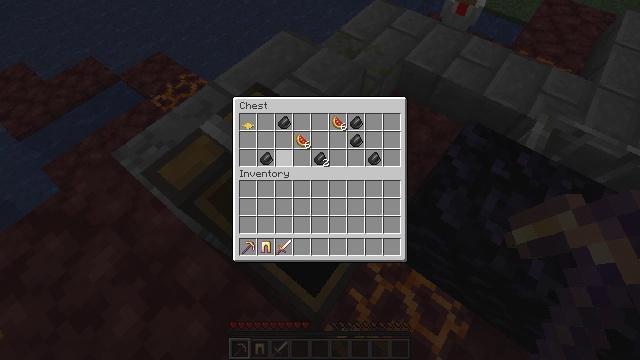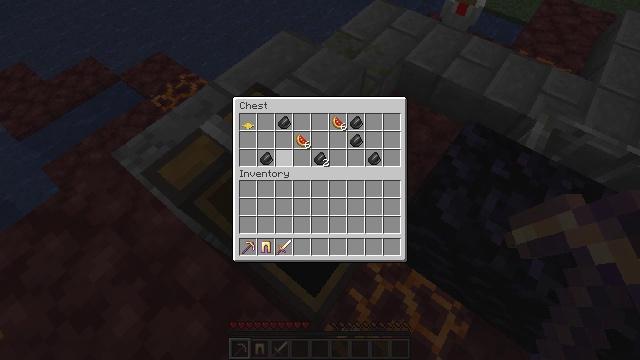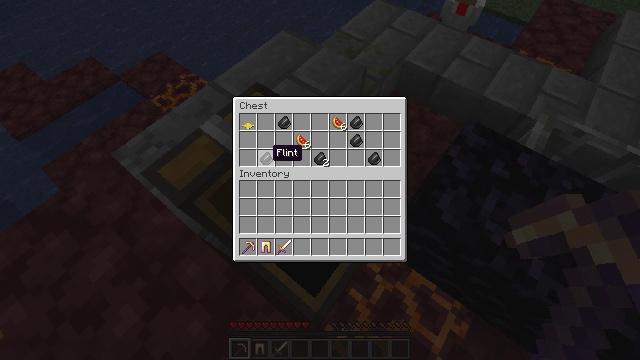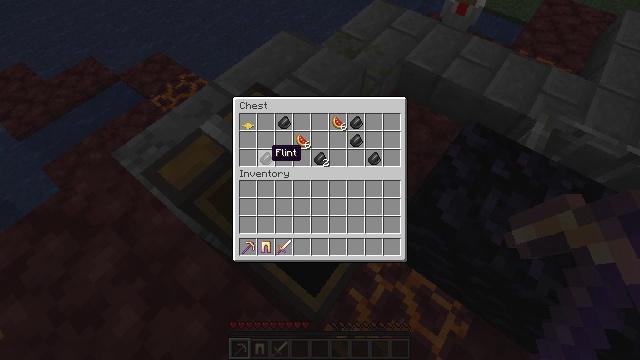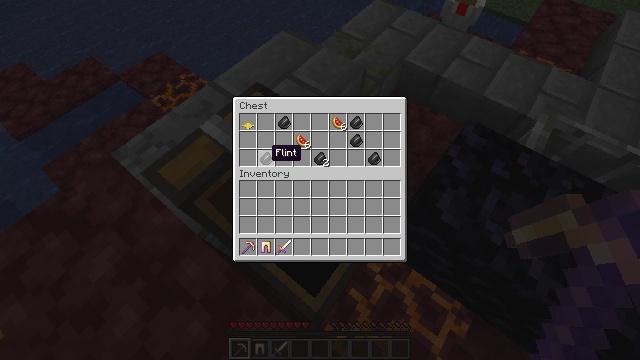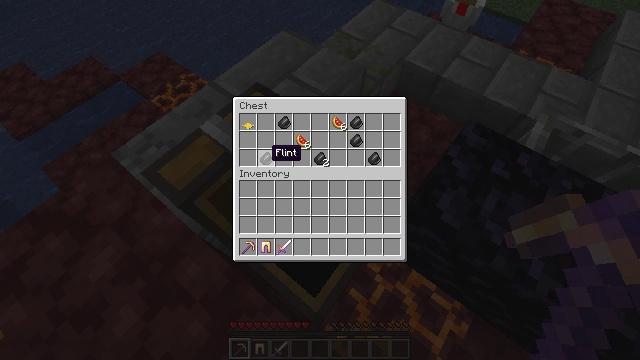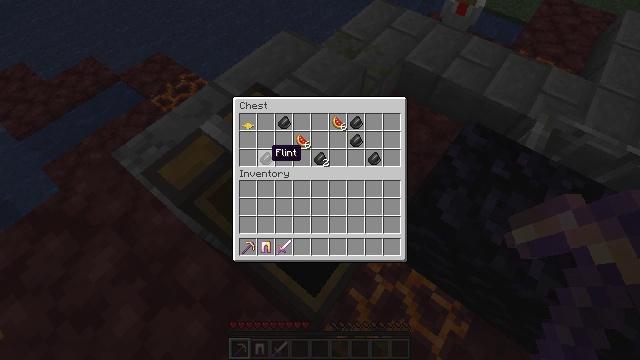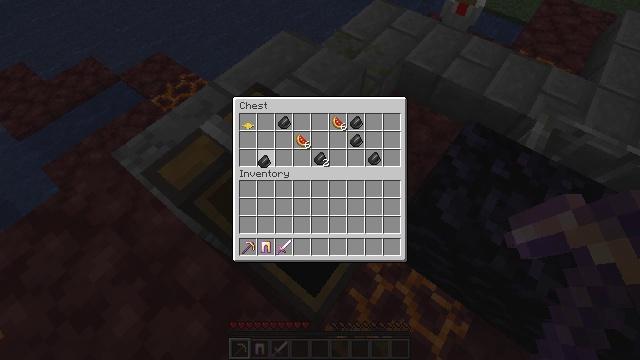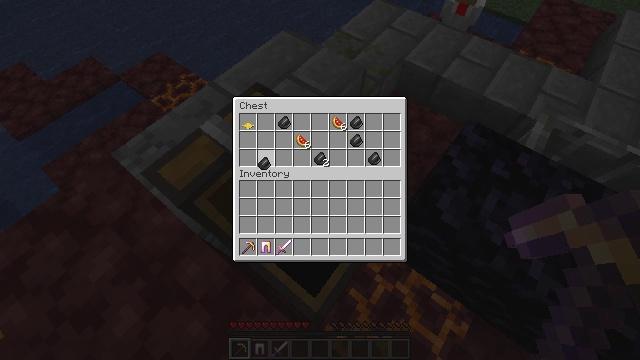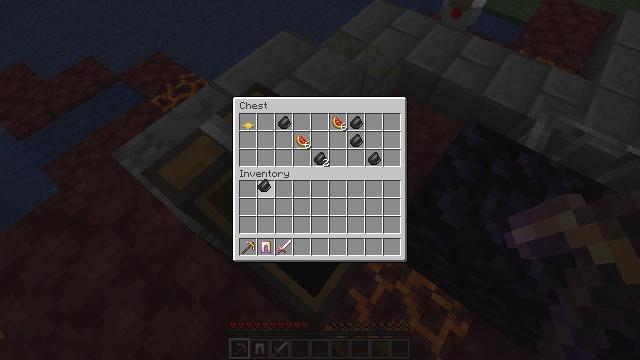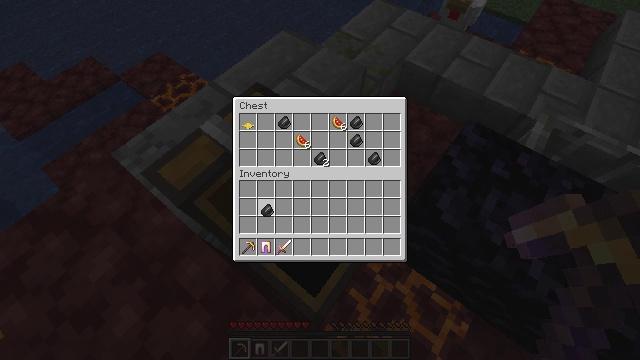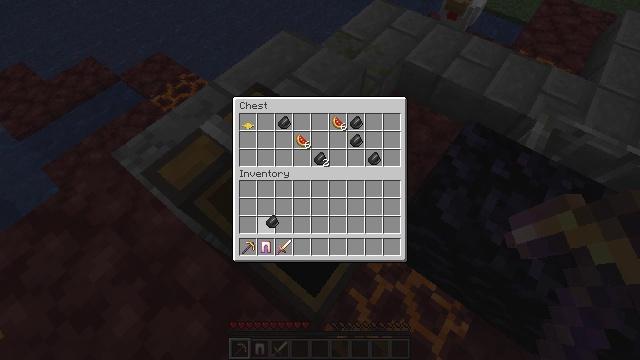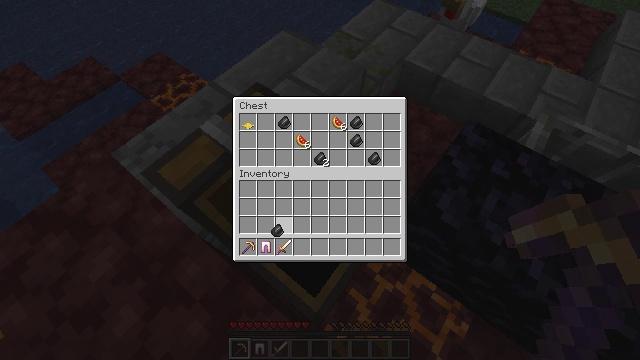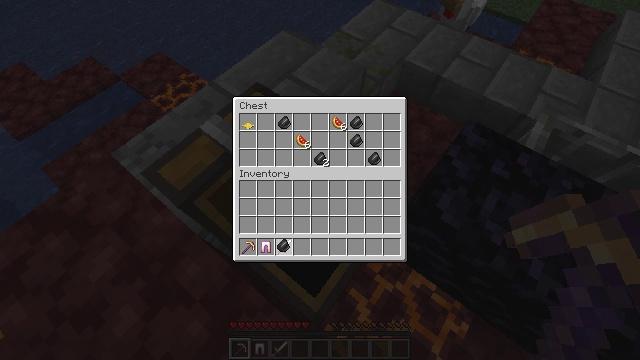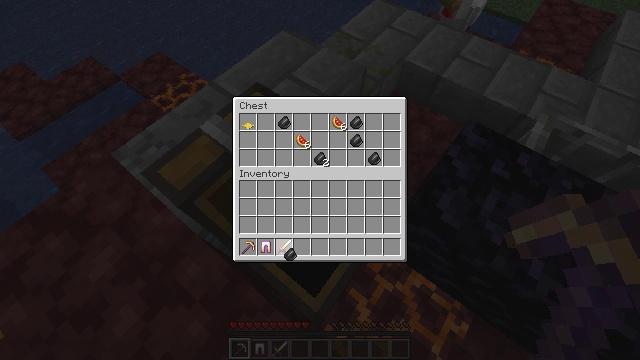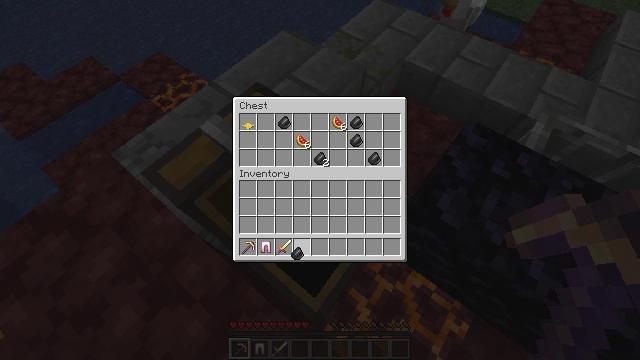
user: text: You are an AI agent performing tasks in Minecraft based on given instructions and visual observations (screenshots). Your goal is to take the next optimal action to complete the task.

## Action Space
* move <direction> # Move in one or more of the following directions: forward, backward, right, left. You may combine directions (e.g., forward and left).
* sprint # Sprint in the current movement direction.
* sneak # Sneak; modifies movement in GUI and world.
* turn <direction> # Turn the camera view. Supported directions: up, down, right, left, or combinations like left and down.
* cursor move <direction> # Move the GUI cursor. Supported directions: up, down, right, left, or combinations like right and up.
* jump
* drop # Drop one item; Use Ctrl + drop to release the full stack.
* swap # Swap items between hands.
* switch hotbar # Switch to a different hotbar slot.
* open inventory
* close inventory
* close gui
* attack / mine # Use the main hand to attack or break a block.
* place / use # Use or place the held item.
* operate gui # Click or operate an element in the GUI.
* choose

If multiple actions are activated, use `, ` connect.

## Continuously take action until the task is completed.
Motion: motion action
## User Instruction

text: Hunt a chicken.
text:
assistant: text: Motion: turn left
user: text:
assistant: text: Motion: turn left
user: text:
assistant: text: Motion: no_op
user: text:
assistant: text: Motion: no_op
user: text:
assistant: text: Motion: no_op
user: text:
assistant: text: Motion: no_op
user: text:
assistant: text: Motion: attack / mine
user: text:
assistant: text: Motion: attack / mine
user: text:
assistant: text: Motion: turn down, attack / mine
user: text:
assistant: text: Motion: turn down
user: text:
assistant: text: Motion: turn down
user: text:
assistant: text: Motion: turn down
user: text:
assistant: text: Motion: turn down
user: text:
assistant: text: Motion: turn right and down
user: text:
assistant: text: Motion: turn right
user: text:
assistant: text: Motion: turn right
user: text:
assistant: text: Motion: no_op
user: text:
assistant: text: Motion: no_op
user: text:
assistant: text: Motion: no_op
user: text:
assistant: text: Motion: no_op
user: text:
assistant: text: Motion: no_op
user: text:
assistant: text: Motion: attack / mine
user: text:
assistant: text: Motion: attack / mine
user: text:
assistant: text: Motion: attack / mine
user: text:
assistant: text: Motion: no_op
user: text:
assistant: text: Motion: no_op
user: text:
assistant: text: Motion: no_op
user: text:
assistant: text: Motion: no_op
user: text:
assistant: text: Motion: no_op
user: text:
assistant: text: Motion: no_op